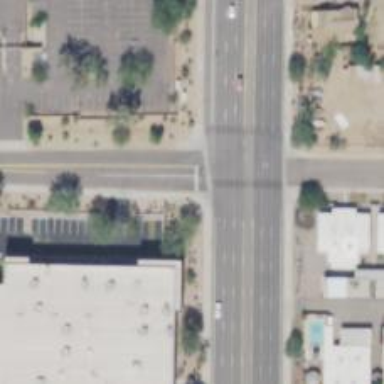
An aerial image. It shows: Solid stop line on the road marking.